Question: How can I create a diagonal line from the lower left corner to the upper right corner of any given cell?
To get this
'''
<table>
<tr>
<td class="crossOut">A1</td>
<td>B1</td>
</tr>
<tr>
<td>A2 Wide</td>
<td class="crossOut">B2<br/>Very<br/>Tall</td>
</tr>
</table>
'''
to show this

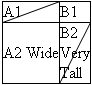
Answer: I don't know if is the best way, but I can't do that with CSS. My answer is in jQuery:
<URL>
'''
$(function(){
$('.crossOut').each(function(i){
var jTemp = $(this),
nWidth = jTemp.innerWidth(),
nHeight = jTemp.innerHeight(),
sDomTemp = '<div style="position:absolute; border-color: transparent black white white; border-style:solid; border-width:'+nHeight +'px '+nWidth +'px 0px 0px; width:0; height:0; margin-top:-'+nHeight+'px; z-index:-2"></div>';
sDomTemp += '<div style="position:absolute; border-color: transparent white white white; border-style:solid; border-width:'+nHeight +'px '+nWidth +'px 0px 0px; width:0; height:0; margin-top:-'+(nHeight-1)+'px; z-index:-1"></div>';
jTemp.append(sDomTemp);
});
});
'''
or
<URL>
CSS part:
'''
.crossOut .child{
position:absolute;
width:0;
height:0;
border-style:solid;
}
.crossOut .black-triangle{
z-index:-2;
border-color: transparent black white white;
}
.crossOut .white-triangle{
border-color: transparent white white white;
z-index:-1;
}
'''
jQuery code:
'''
$(function(){
$('.crossOut').each(function(i){
var jTemp = $(this),
nWidth = jTemp.innerWidth(),
nHeight = jTemp.innerHeight(),
sDomTemp = '<div class="child black-triangle" style="border-width:'+nHeight +'px '+nWidth +'px 0px 0px; margin-top:-'+nHeight+'px; "></div>';
sDomTemp += '<div class="child white-triangle" style="border-width:'+nHeight +'px '+nWidth +'px 0px 0px; margin-top:-'+(nHeight-1)+'px;"></div>';
jTemp.append(sDomTemp);
});
});
'''
The good thing is it works with any width and height of a table cell.
I was not happy with the quality of rendering of triangles made with CSS borders so I used the css-rotation. I think this is a better work (and the lines are render better):
<URL>
(Using <URL>
The last version has not got support for IE7-IE8 (seems the -sand-transform only works in CSS styles and not in styles written by JavaScript). I made a version with compatibility with old browsers:
<URL>